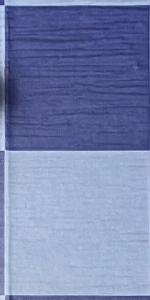
Label: Empty